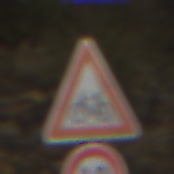
Verkehrszeichen: RadverkehrRechts
Zusatzzeichen unten: Geschwindigkeit10
Umgebung: Outdoor, RoadRail
Tageszeit: MorningAfternoon
Wetter: PartlyCloudy
Licht: Natural
Jahreszeit: NotSpecified
Kontrast: HighContrast